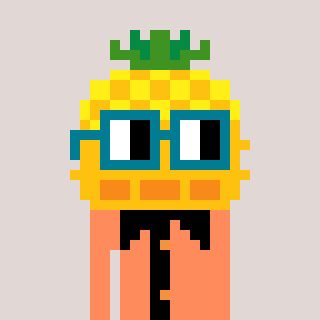
a pixel art character with square dark green glasses, a pineapple-shaped head and a peachy-colored body on a warm background